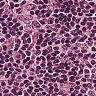
Metastatic tissue present: no